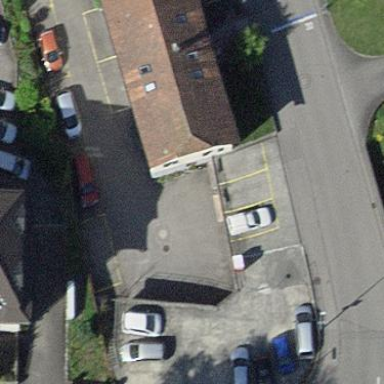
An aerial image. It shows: Paved parking area with flat rooftop garages.